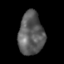
Tissue: skin
Cell type: Epithelial cells
Senescence score: 0.2543
Nuclear area (px): 1052
Mean DAPI intensity: 92.404